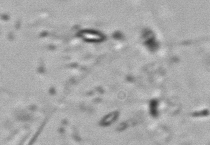
Label: Phaeocystis